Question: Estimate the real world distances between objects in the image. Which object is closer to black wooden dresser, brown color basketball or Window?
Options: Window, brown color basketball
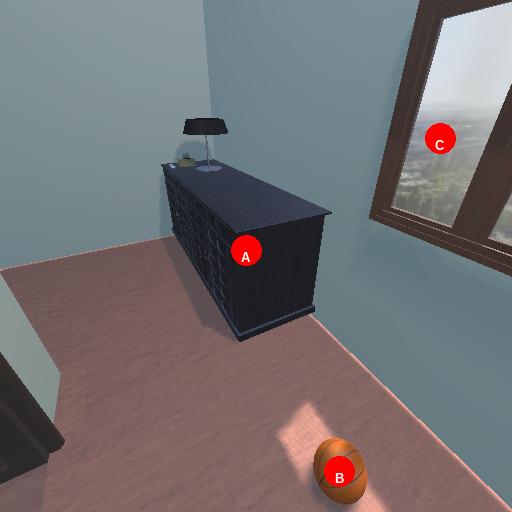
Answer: Window